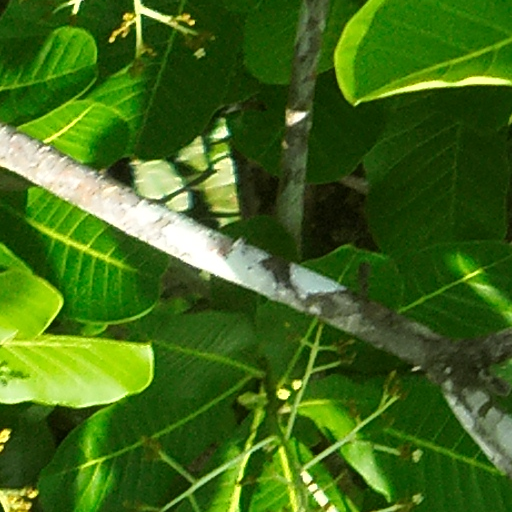
Species: Anacardium excelsum
GBIF accepted scientific name: Anacardium excelsum
Crown area (m\u00b2): 175.73